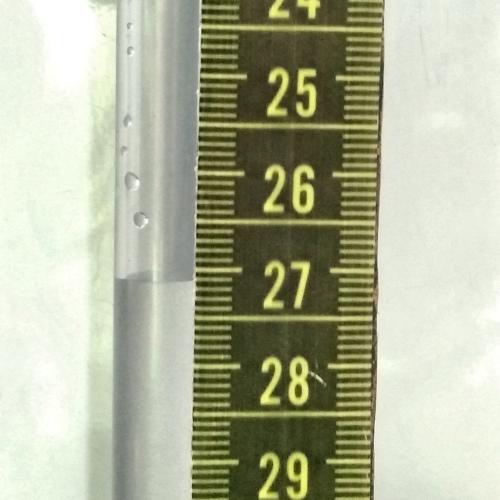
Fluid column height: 27.1 cm